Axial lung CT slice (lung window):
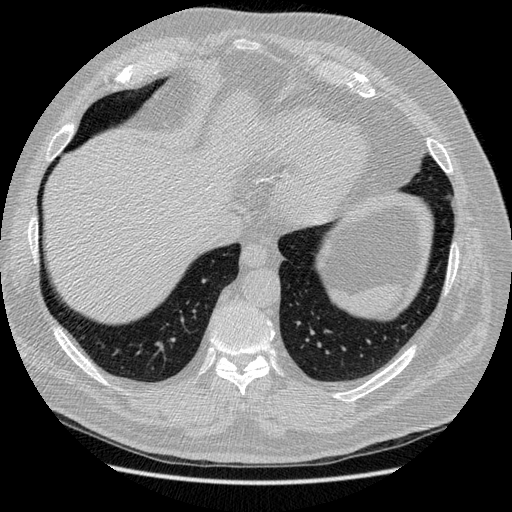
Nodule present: no